Interaction volume radius: 5 \u00c5
Interaction volume height: 20 \u00c5
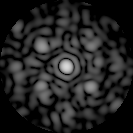
Disorder parameter: 0.6497